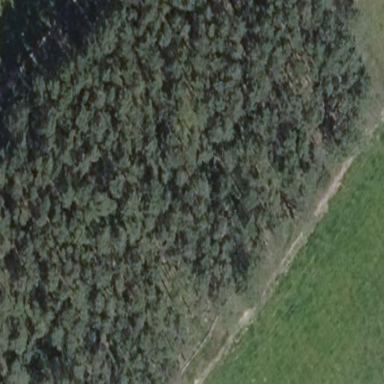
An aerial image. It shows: Forest consisting mostly of coniferous trees.